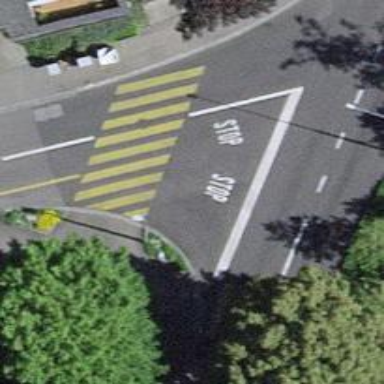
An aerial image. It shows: Uncontrolled zebra crossing on the road.